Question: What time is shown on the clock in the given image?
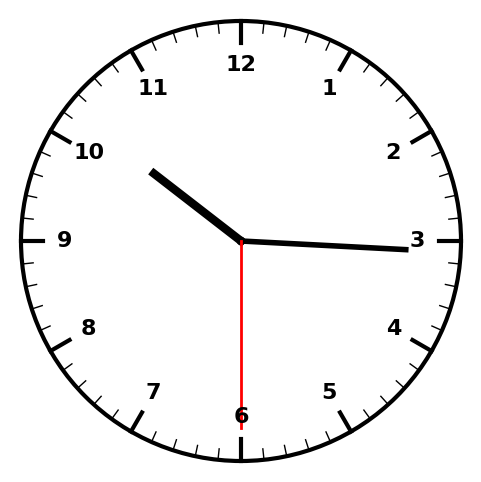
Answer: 10:15:30